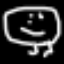
Label: frog